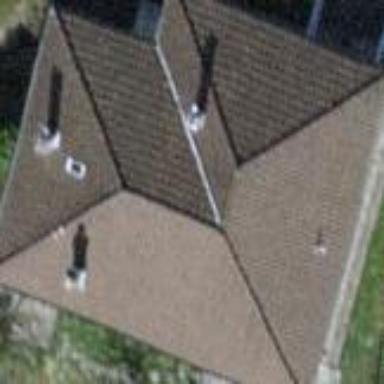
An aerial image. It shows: Building with hipped roof made of tile. The roof orientation is along/across.